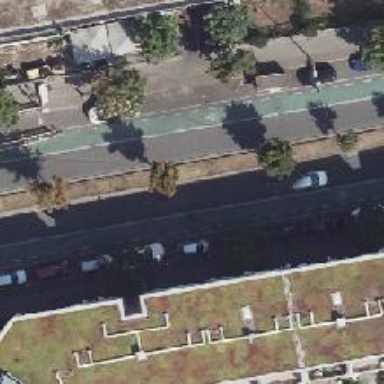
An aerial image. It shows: Urban tree with broadleaved deciduous leaves.